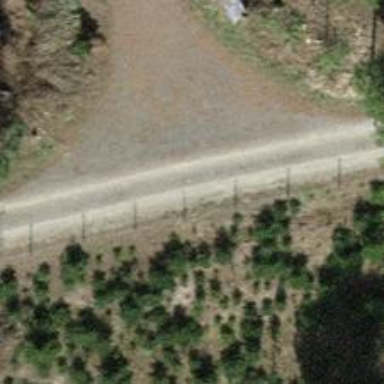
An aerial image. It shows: Well-maintained track road of grade 1.